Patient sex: M
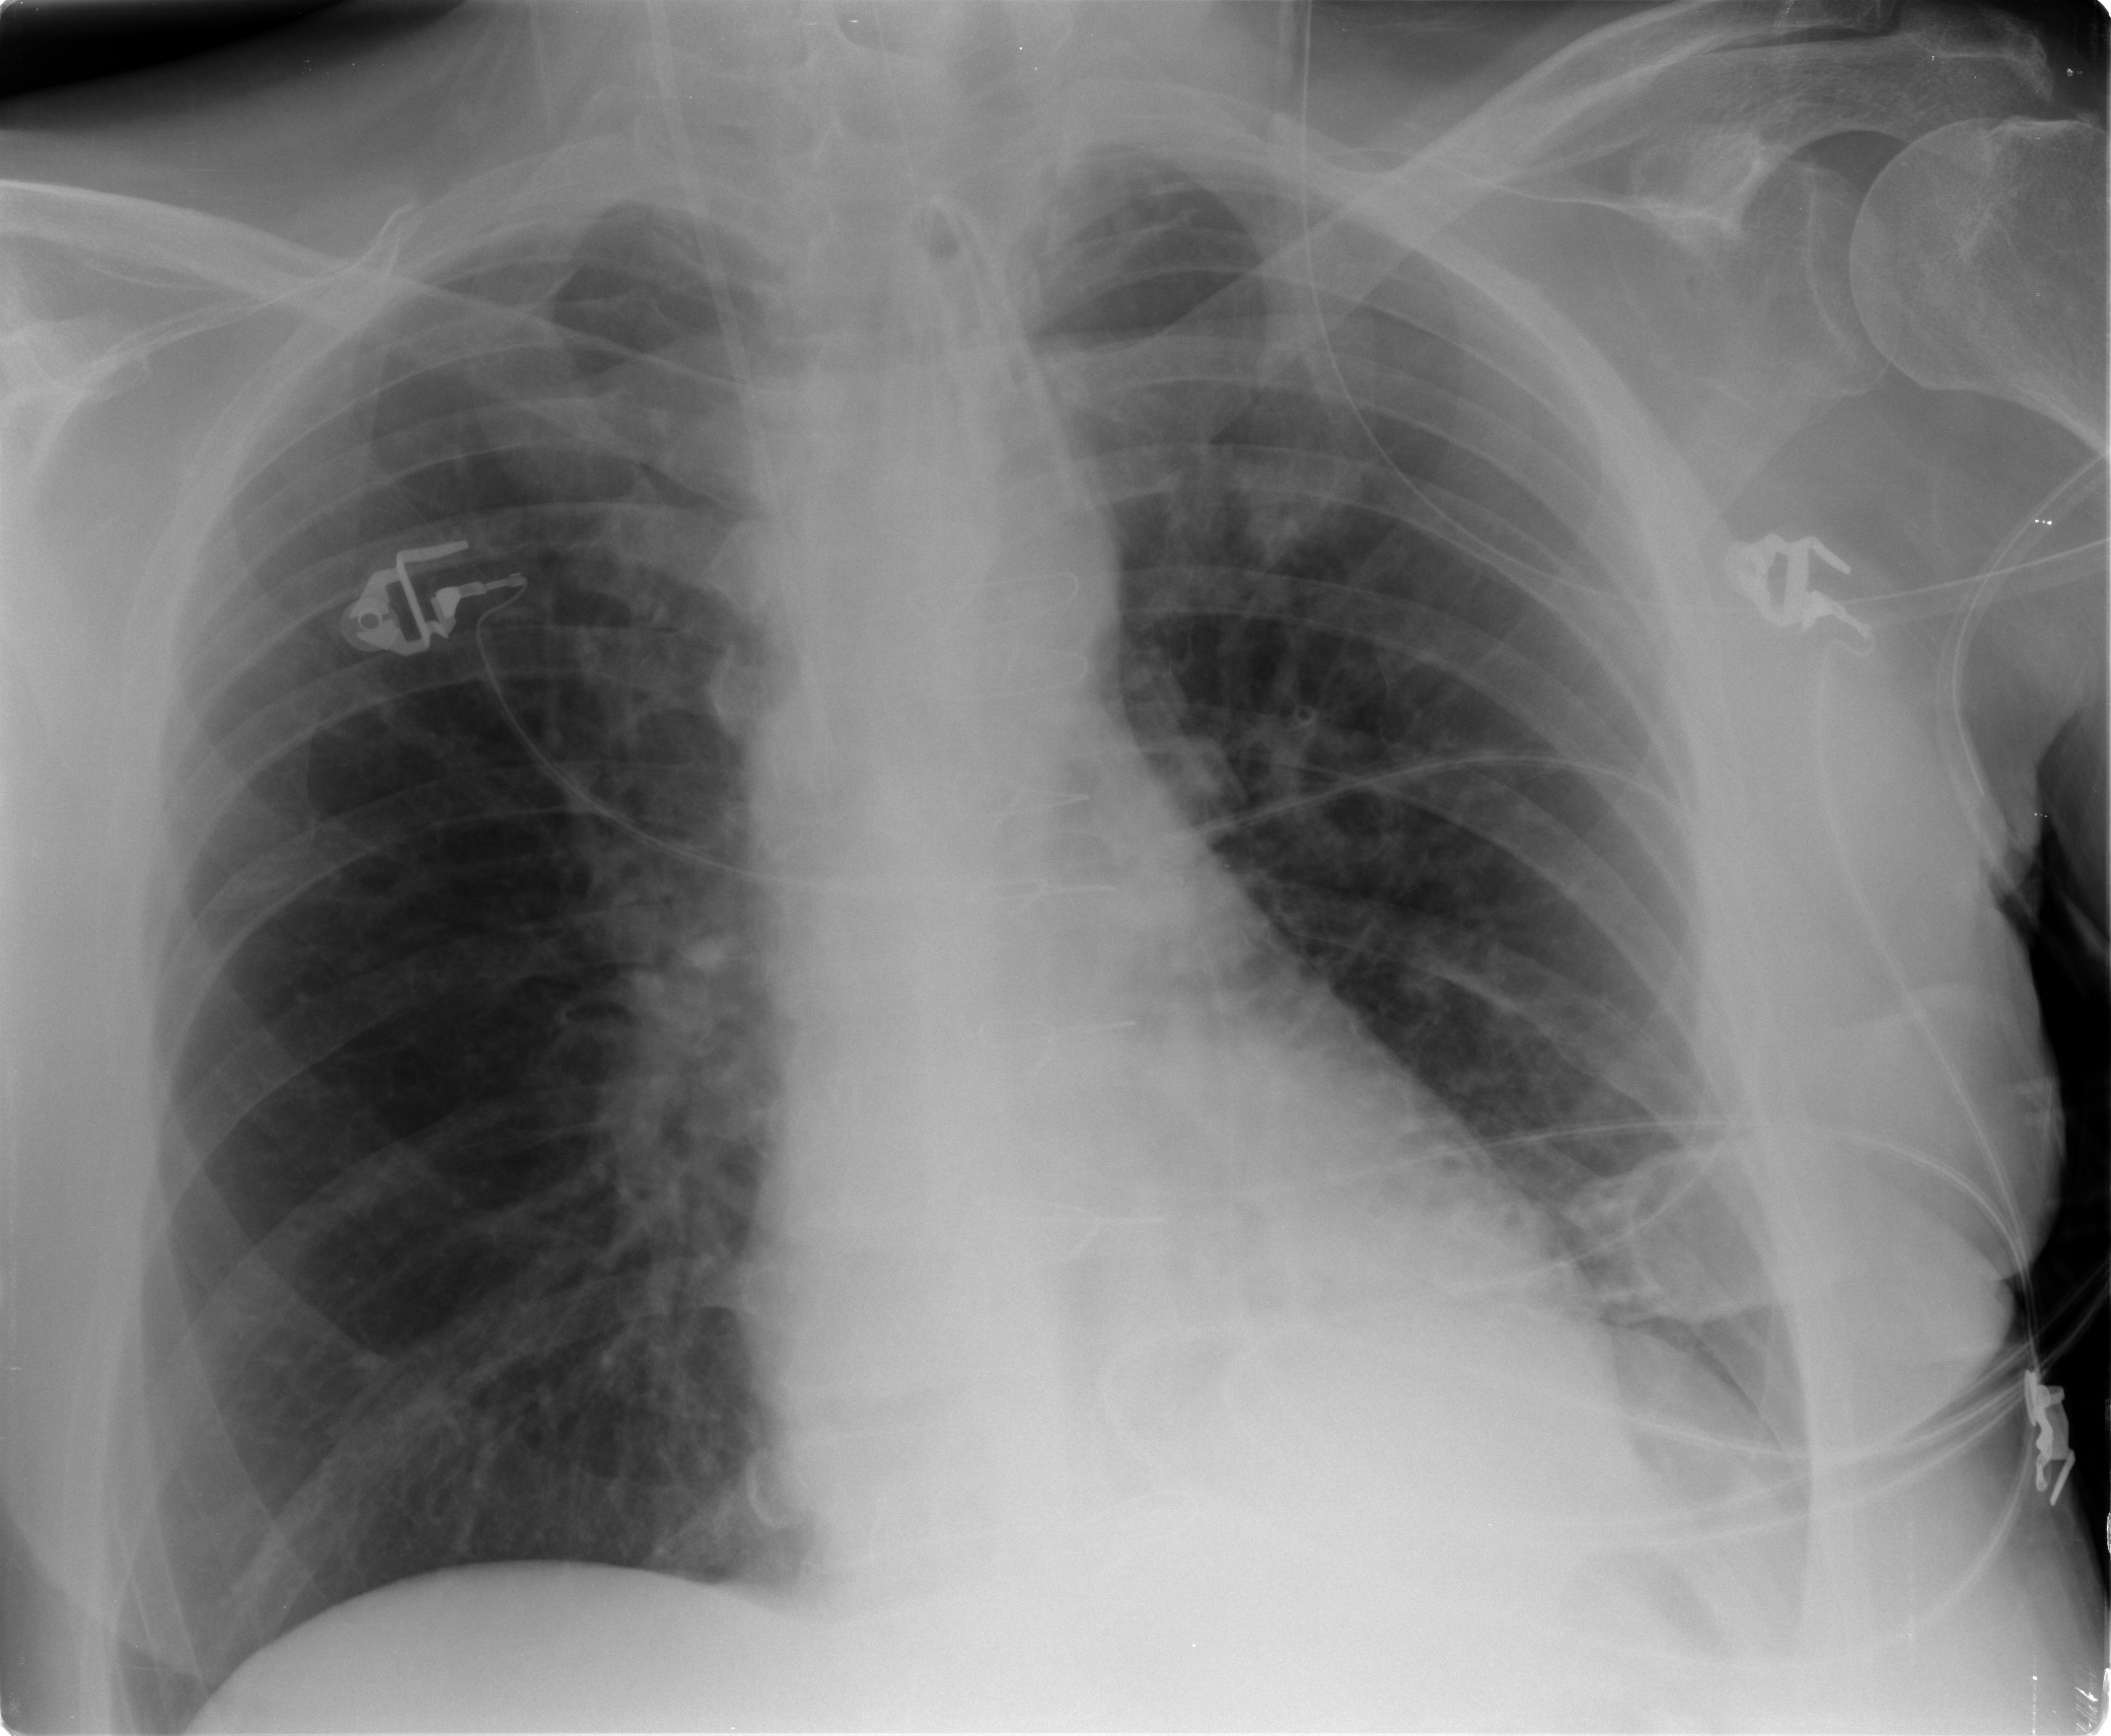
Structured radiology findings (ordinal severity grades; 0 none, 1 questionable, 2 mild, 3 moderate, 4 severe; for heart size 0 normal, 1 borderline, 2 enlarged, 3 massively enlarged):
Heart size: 0
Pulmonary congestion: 0
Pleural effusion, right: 0
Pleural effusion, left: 0
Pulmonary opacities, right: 0
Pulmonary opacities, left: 0
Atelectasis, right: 1
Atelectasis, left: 2